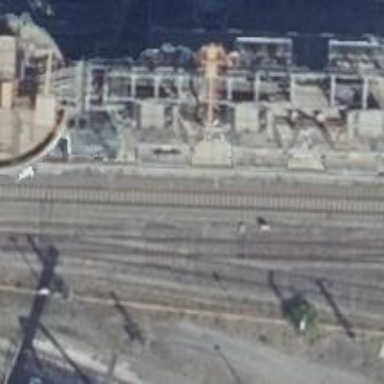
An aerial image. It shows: Railway switch.